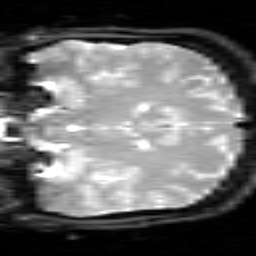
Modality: inplaneT2
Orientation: coronal
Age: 26
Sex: female